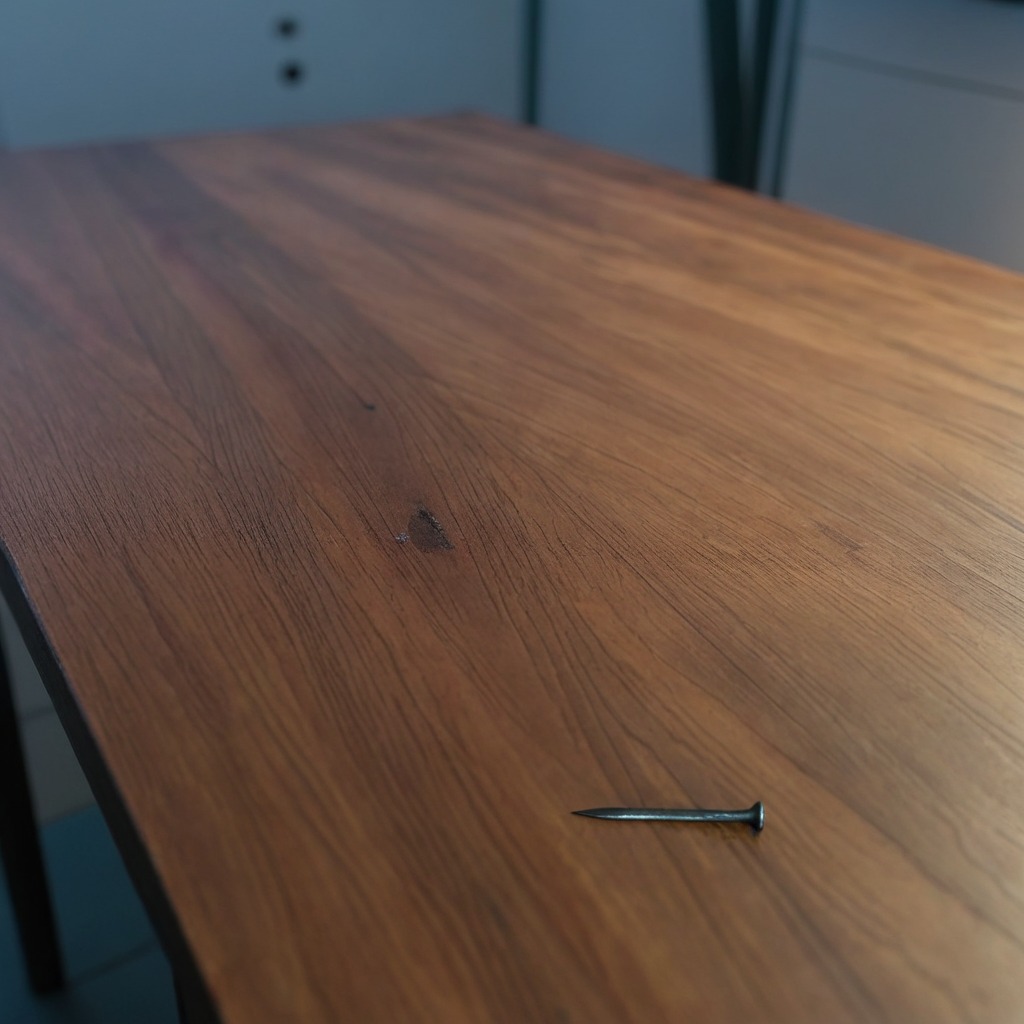
An iron nail is lying on the old table with faint burn marks in a small garage at twilight.